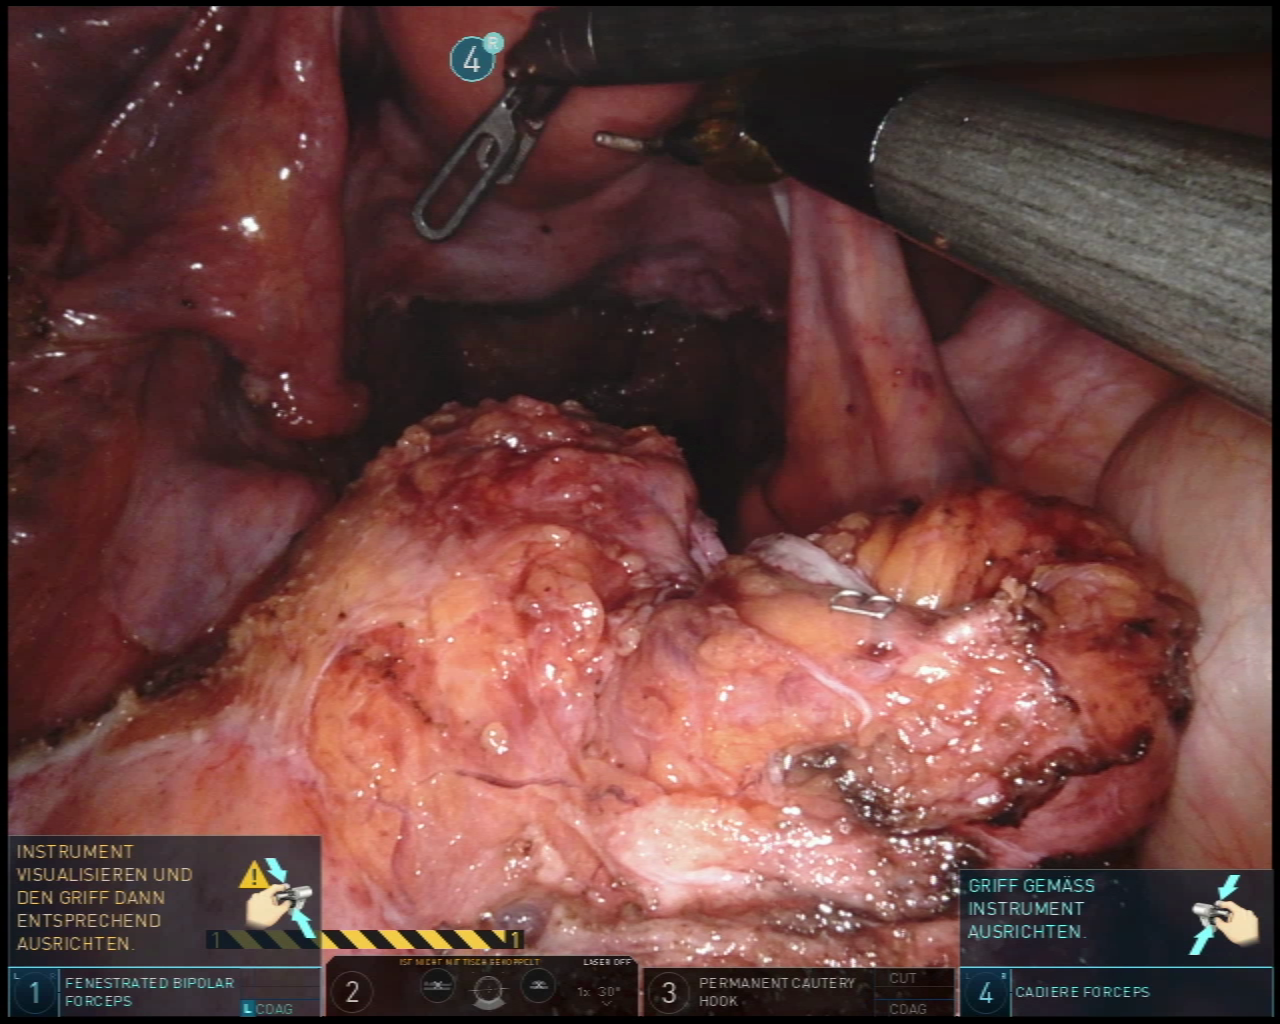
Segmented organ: ureter
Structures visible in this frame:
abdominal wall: yes
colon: yes
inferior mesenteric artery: no
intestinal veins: no
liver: no
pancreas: no
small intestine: no
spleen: no
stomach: no
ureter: yes
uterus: yes
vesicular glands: no